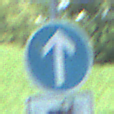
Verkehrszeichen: VorgeschriebeneFahrtrichtungGeradeaus
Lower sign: MehrspurigeFahrzeugeFrei8
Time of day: Midday
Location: Outdoor (Nature)
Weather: Clear
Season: Summer
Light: Natural